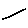
Label: line